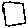
Label: square